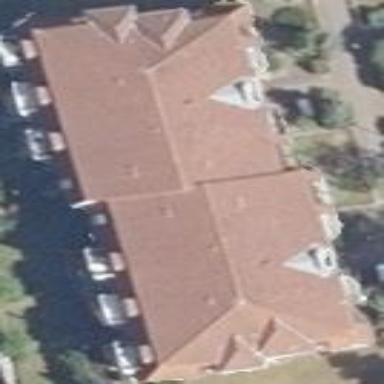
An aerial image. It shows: Image showing building with apartments.